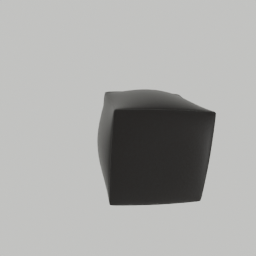
Label: furniture